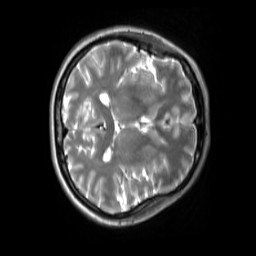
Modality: T2w
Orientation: axial
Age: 48
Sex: female
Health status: ill
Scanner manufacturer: siemens
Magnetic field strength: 3 T
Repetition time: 2.8 s
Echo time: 0.326 s